Question: I'm trying to render arbitrary wide lines (in screen space) using a geometry shader. At first it seems all good, but on certain view position the lines are rendered incorrectly:

The image on the left present the correct rendering (three lines on positive X, Y and Z axes, 2 pixel wide).
When the camera moves near the origin (and indeed near the lines), the lines are rendered like the right image. The shader seems straightforward, and I don't understand what's going on my GPU:
'''
--- Vertex Shader
#version 410 core
// Modelview-projection matrix
uniform mat4 ds_ModelViewProjection;
// Vertex position
in vec4 ds_Position;
// Vertex color
in vec4 ds_Color;
// Processed vertex color
out vec4 ds_VertexColor;
void main()
{
gl_Position = ds_ModelViewProjection * ds_Position;
ds_VertexColor = ds_Color;
}
--- Geometry Shader
#version 410 core
// Viewport size, in pixels
uniform vec2 ds_Viewport;
// Line width, in pixels
uniform float ds_LineWidth = 2.0;
// Processed vertex color (from VS, in clip space)
in vec4 ds_VertexColor[2];
// Processed primitive vertex color
out vec4 ds_GeoColor;
layout (lines) in;
layout (triangle_strip, max_vertices = 4) out;
void main()
{
vec3 ndc0 = gl_in[0].gl_Position.xyz / gl_in[0].gl_Position.w;
vec3 ndc1 = gl_in[1].gl_Position.xyz / gl_in[1].gl_Position.w;
vec2 lineScreenForward = normalize(ndc1.xy - ndc0.xy);
vec2 lineScreenRight = vec2(-lineScreenForward.y, lineScreenForward.x);
vec2 lineScreenOffset = (vec2(ds_LineWidth) / ds_ViewportSize) * lineScreenRight;
gl_Position = vec4(ndc0.xy + lineScreenOffset, ndc0.z, 1.0);
ds_GeoColor = ds_VertexColor[0];
EmitVertex();
gl_Position = vec4(ndc0.xy - lineScreenOffset, ndc0.z, 1.0);
ds_GeoColor = ds_VertexColor[0];
EmitVertex();
gl_Position = vec4(ndc1.xy + lineScreenOffset, ndc1.z, 1.0);
ds_GeoColor = ds_VertexColor[1];
EmitVertex();
gl_Position = vec4(ndc1.xy - lineScreenOffset, ndc1.z, 1.0);
ds_GeoColor = ds_VertexColor[1];
EmitVertex();
EndPrimitive();
}
--- Fragment Shader
// Processed primitive vertex color
in vec4 ds_GeoColor;
// The fragment color.
out vec4 ds_FragColor;
void main()
{
ds_FragColor = ds_GeoColor;
}
'''
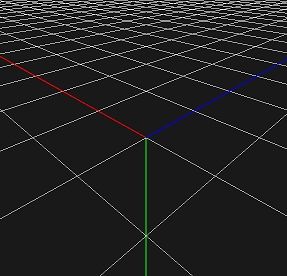
Answer: Today I've found the answer by myself. I don't understand it entirely, but this solved the question.
The problem arise when the line vertices goes beyond the near plane of the projection matrix defined for the scene (in my case, all ending vertices of the three lines). The solution is to manually clip the line vertices within the view frustum (in this way the vertices cannot go beyond the near plane!).
What happens to 'ndc0' and 'ndc1' when they are out of the view frustum? Looking at the images, it seems that the XY components have the sign changed (after they are transformed in clip space!): that would mean that the W coordinate is opposite of the normal one, isn't?
Without the geometry shader, the rasterizer would have be taken the responsability to clip those primitives outside the view frustum, but since I've introduced the geometry shader, I need to compute those result by myself. Do anyone can suggest me some link about this matter?